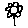
Label: flower